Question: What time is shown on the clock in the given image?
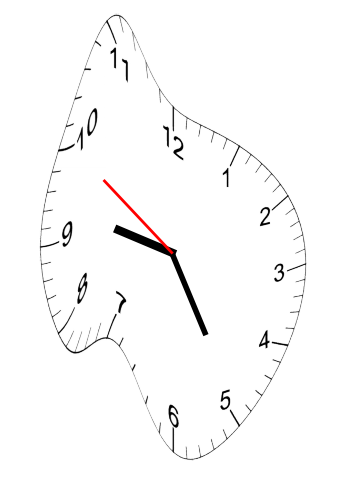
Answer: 09:24:50